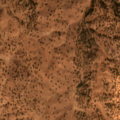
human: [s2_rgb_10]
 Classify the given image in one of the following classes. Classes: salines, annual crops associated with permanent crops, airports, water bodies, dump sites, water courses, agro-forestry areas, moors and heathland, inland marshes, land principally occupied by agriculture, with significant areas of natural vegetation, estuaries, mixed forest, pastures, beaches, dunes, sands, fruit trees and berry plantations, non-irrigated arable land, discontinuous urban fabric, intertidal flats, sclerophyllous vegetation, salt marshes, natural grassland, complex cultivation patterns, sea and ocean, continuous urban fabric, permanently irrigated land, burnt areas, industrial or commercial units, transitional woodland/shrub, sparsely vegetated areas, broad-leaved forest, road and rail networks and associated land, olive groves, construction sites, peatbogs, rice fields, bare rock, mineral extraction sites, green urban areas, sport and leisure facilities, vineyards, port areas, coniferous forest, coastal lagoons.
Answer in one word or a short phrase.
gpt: agro-forestry areas